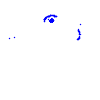
Particle: electron